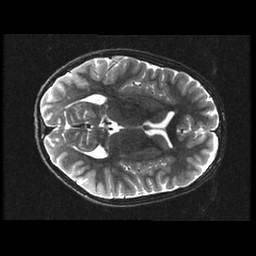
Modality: T2w
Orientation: axial
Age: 11
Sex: male
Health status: ill
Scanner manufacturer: ge
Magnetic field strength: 3 T
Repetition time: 7.5 s
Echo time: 0.1015 s